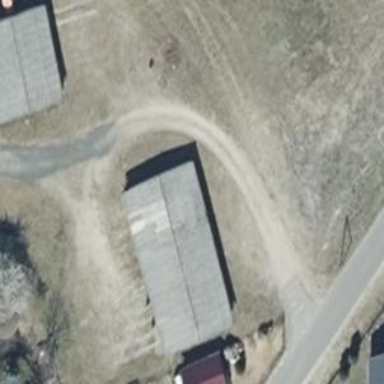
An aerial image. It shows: Garages with gabled roofs oriented along.